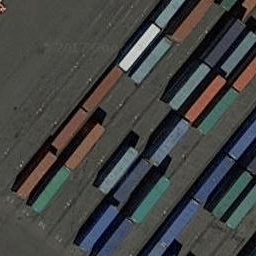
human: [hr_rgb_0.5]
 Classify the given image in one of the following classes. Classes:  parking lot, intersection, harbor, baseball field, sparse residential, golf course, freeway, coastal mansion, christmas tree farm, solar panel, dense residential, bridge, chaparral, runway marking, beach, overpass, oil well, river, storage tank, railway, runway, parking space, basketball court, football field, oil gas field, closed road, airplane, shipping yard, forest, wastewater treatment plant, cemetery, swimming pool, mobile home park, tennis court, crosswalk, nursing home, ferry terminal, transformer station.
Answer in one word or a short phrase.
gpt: shipping yard